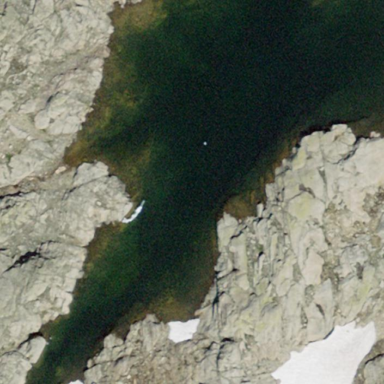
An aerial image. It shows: Lake with natural water.